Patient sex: F
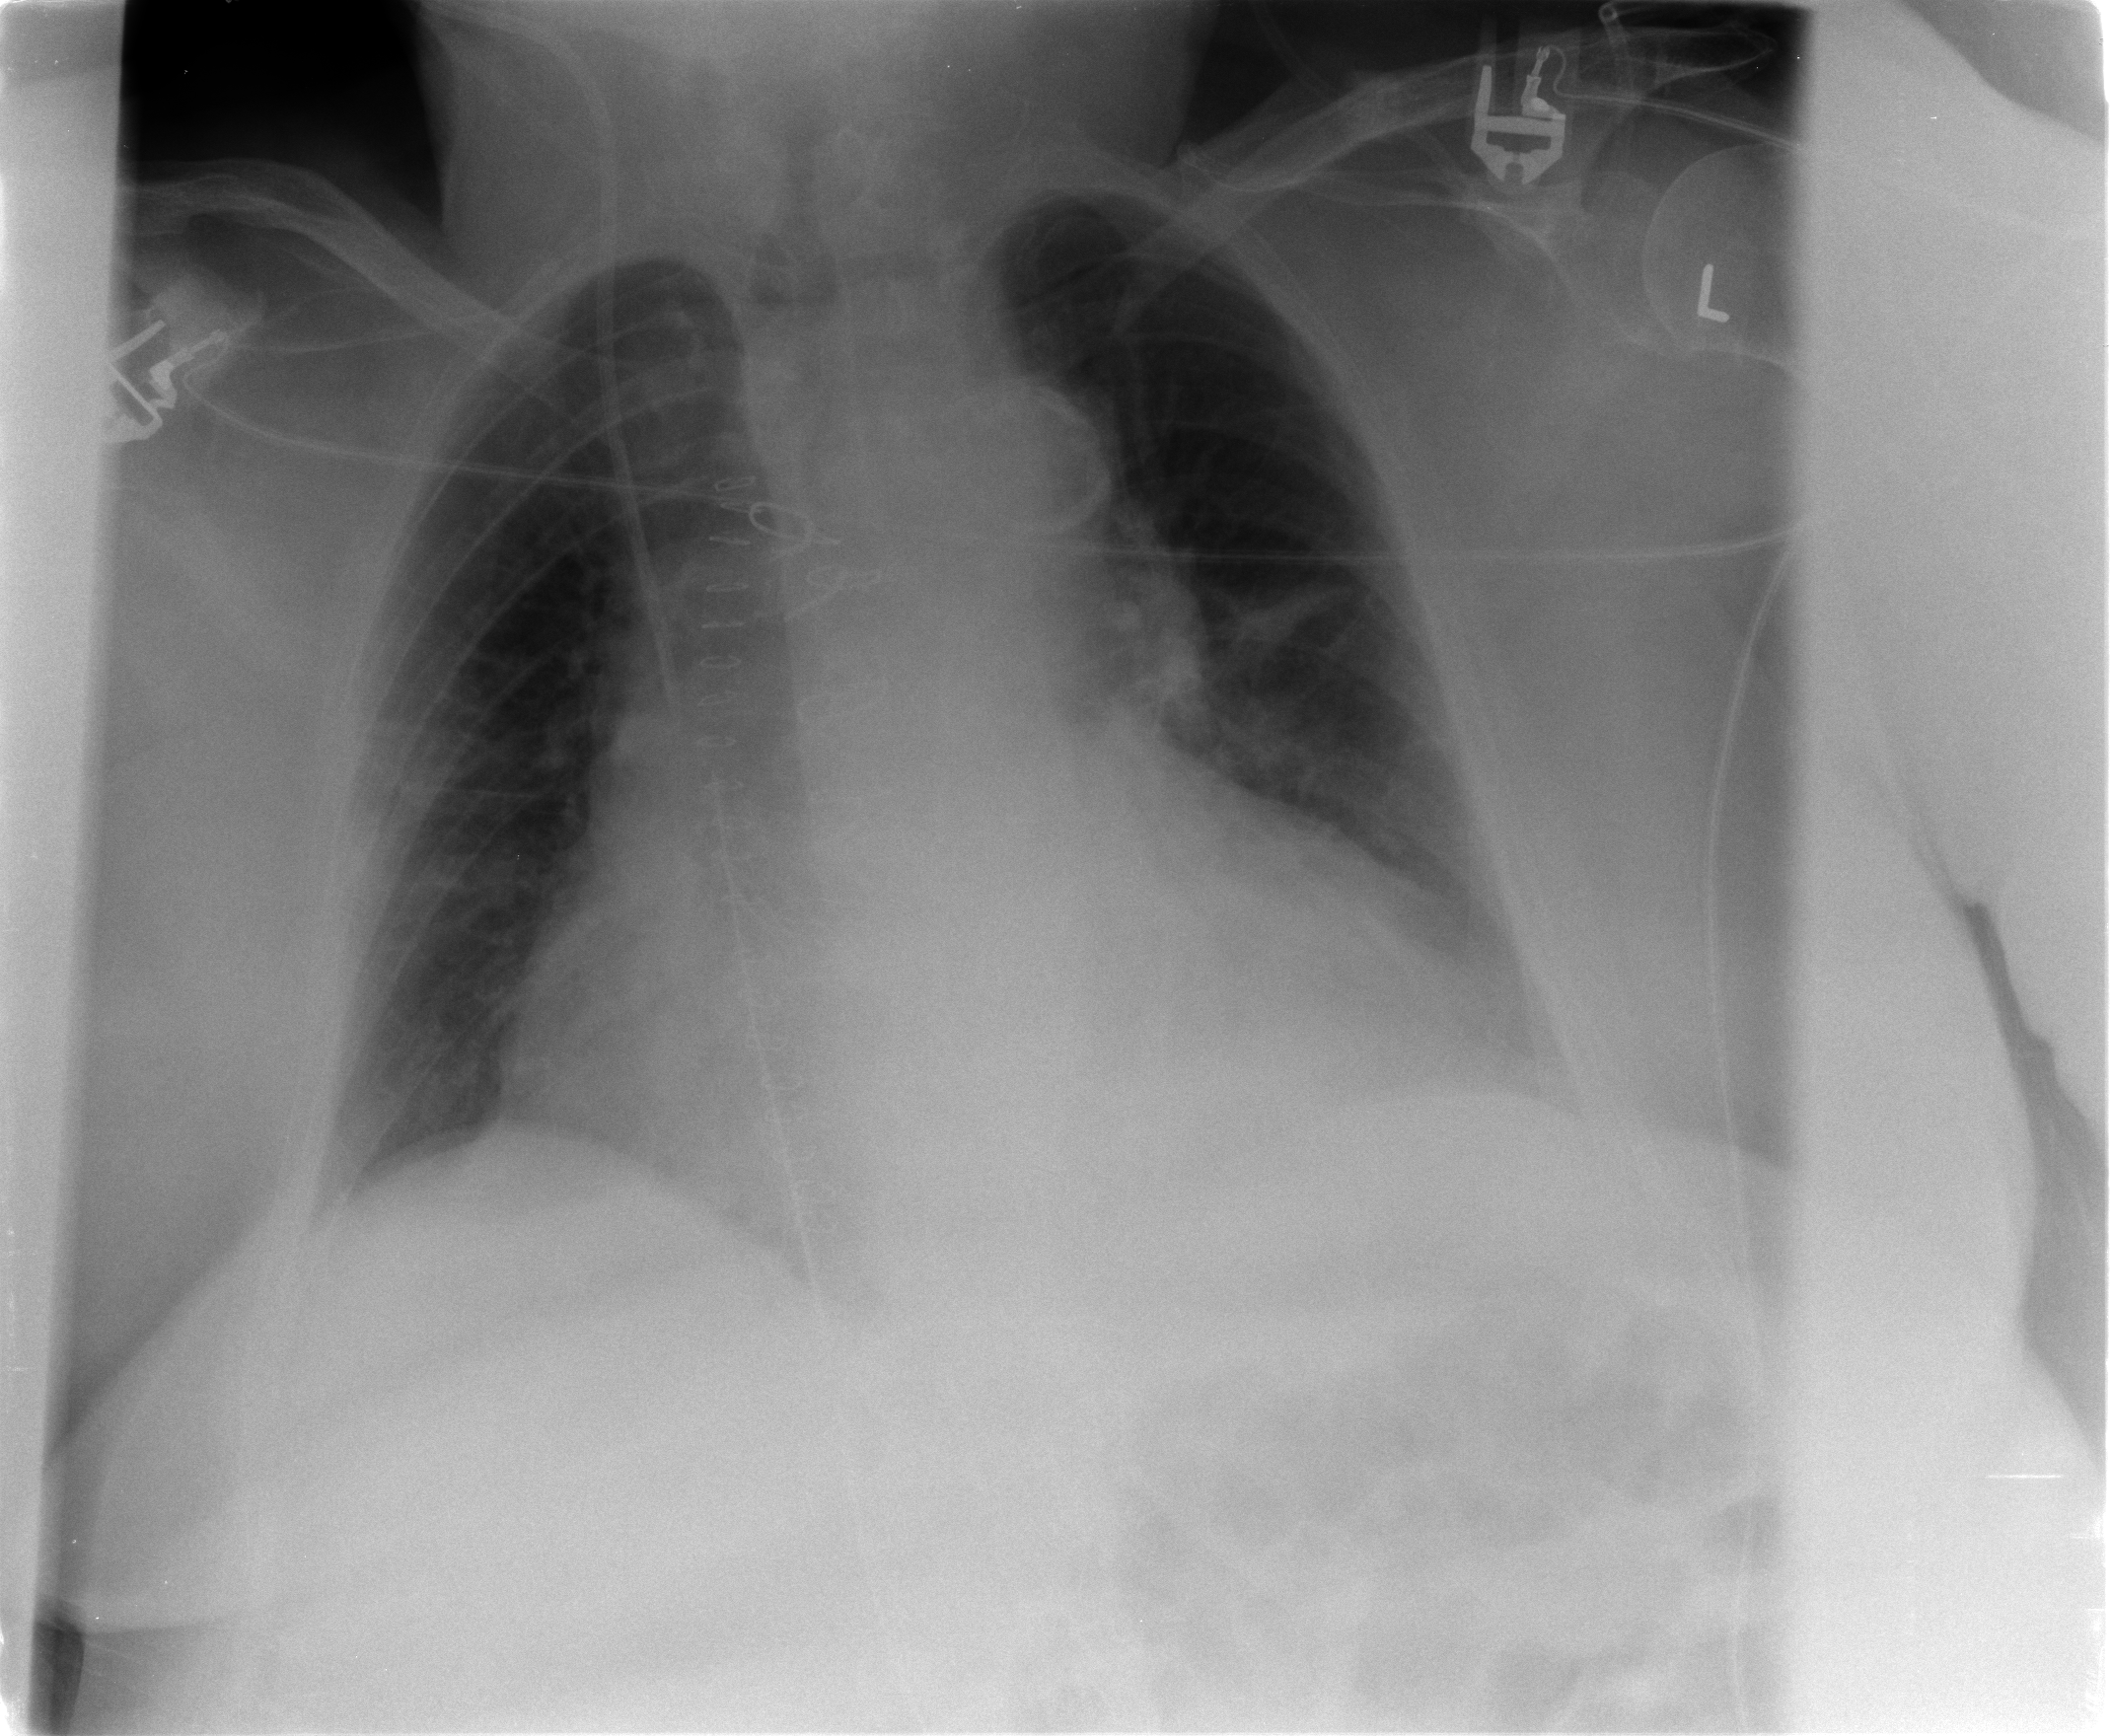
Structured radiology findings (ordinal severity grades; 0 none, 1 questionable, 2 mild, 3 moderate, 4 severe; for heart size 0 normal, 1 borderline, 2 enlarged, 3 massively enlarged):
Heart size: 2
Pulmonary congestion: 2
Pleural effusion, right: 1
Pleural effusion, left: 1
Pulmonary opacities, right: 0
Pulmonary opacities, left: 0
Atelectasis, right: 0
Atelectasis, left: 0